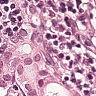
Metastatic tissue present: yes